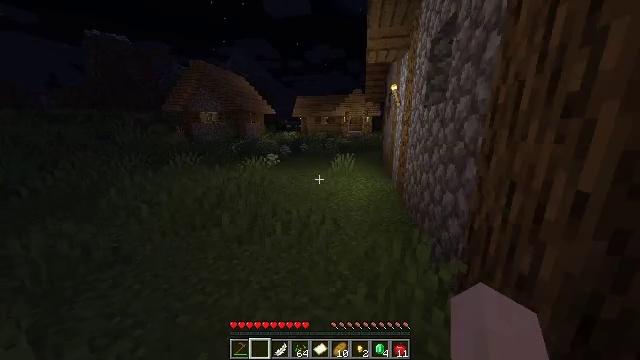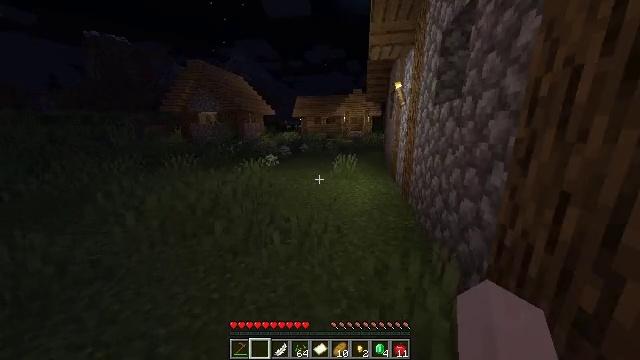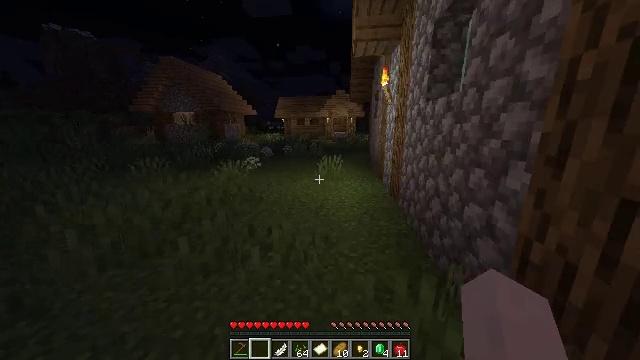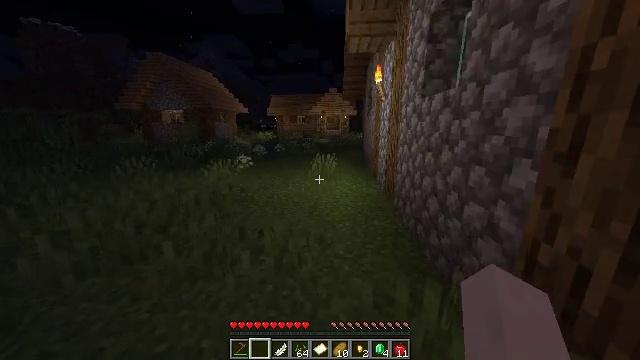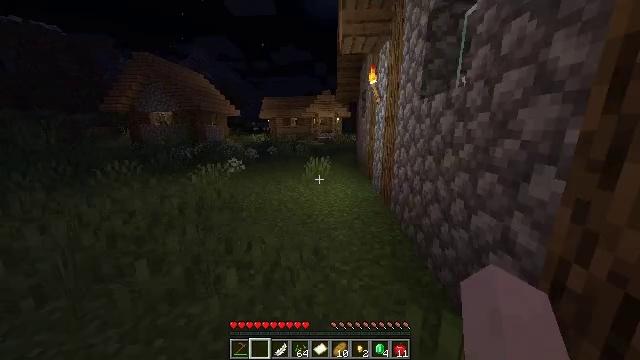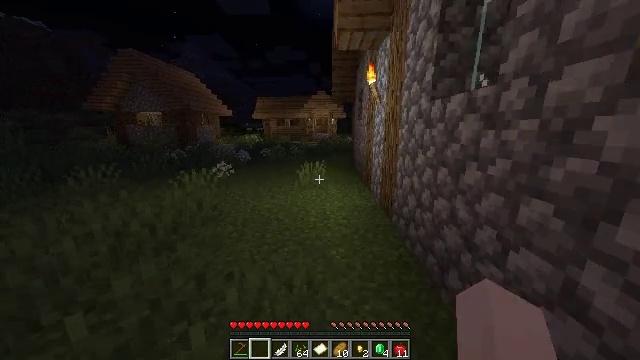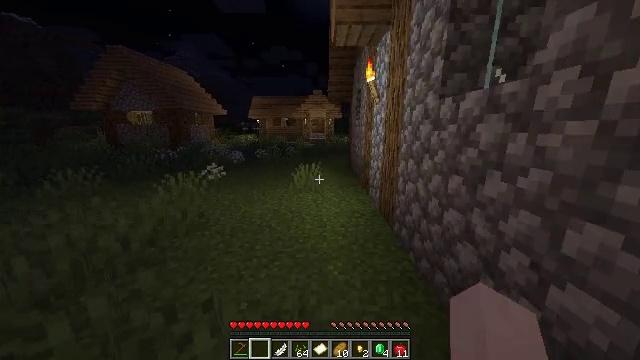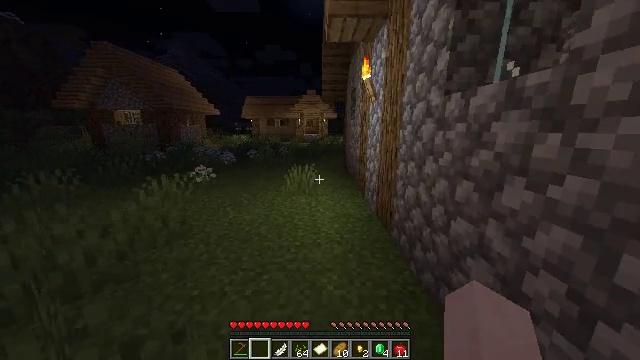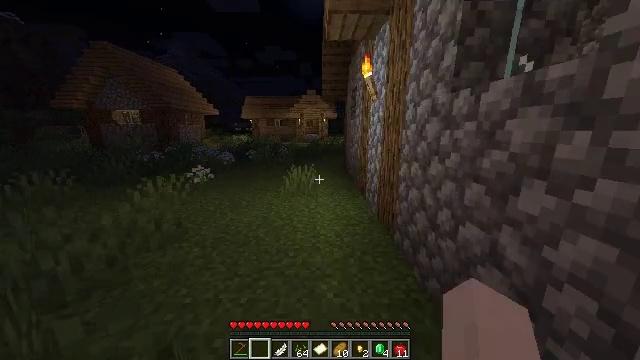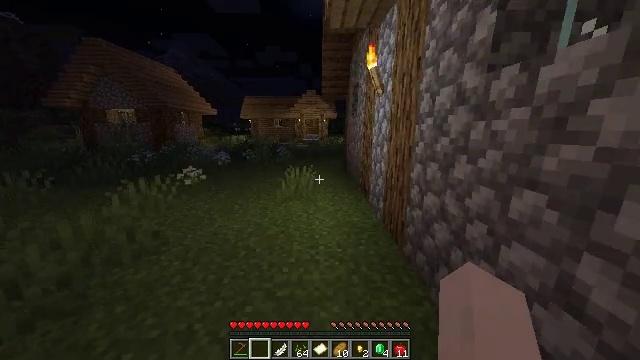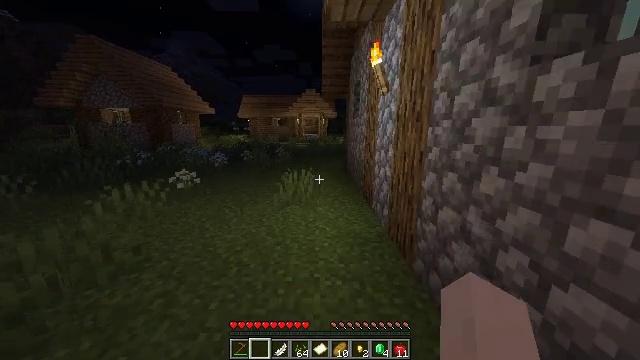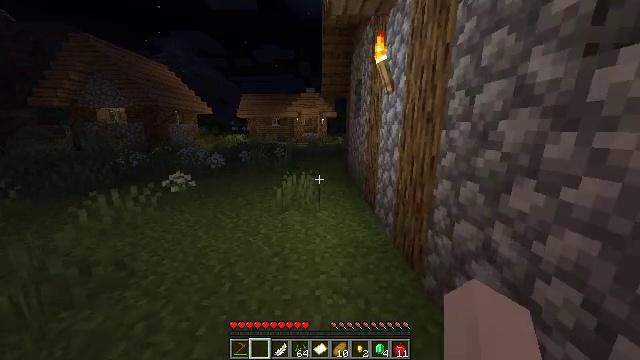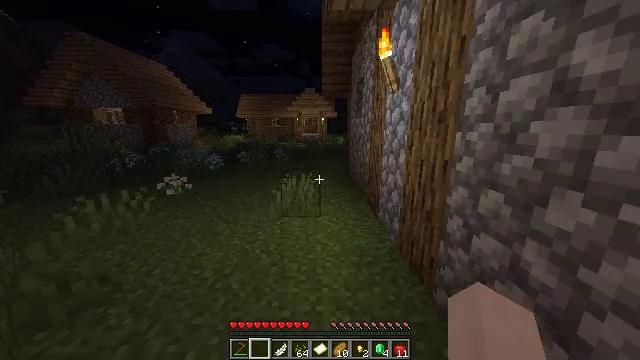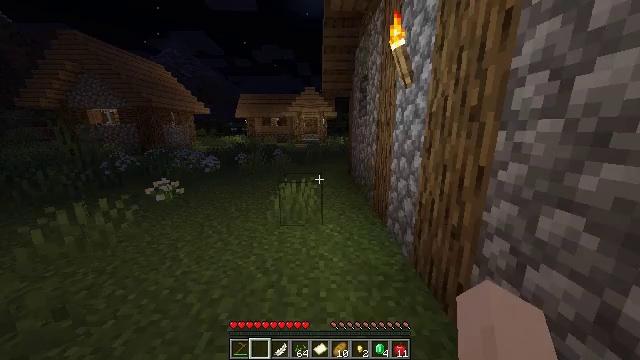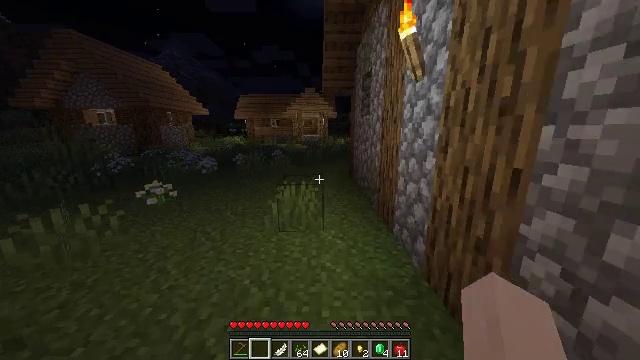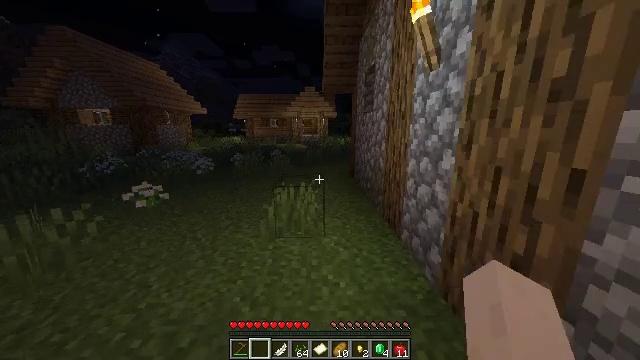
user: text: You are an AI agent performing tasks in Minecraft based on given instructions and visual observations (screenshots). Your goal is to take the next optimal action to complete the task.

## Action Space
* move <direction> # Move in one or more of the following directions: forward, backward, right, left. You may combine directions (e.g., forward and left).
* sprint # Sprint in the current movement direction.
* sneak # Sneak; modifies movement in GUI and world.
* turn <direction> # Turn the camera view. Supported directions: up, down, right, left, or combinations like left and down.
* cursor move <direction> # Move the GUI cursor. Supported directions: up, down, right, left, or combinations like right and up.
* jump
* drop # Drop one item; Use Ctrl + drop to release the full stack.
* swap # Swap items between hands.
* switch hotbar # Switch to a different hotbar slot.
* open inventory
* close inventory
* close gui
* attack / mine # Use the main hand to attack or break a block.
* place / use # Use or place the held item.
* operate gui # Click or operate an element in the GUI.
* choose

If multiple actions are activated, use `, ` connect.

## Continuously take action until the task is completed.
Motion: motion action
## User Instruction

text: Remove the oak door from its frame.
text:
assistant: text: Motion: move forward
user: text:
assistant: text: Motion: move forward, turn right
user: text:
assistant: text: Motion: move forward, turn right
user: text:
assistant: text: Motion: move forward, turn right
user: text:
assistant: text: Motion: move forward, turn right
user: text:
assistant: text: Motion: move forward
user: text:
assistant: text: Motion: move forward, turn right
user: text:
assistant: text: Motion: move forward
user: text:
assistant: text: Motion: move forward
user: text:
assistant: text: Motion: move forward
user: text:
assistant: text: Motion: move forward
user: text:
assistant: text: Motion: move forward
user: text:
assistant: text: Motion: move forward
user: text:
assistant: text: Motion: move forward
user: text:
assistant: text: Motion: move forward
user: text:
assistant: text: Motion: move forward
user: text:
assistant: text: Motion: move forward
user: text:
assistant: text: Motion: move forward
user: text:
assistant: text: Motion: move forward
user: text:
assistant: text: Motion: move forward
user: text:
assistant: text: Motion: move forward
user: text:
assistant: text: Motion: move forward
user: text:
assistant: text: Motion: move forward
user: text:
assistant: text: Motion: move forward
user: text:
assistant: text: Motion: move forward, jump
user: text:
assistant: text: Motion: move forward, jump
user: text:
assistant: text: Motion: move forward, jump
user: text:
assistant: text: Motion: move forward, jump
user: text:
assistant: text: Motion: move forward
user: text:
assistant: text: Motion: move forward